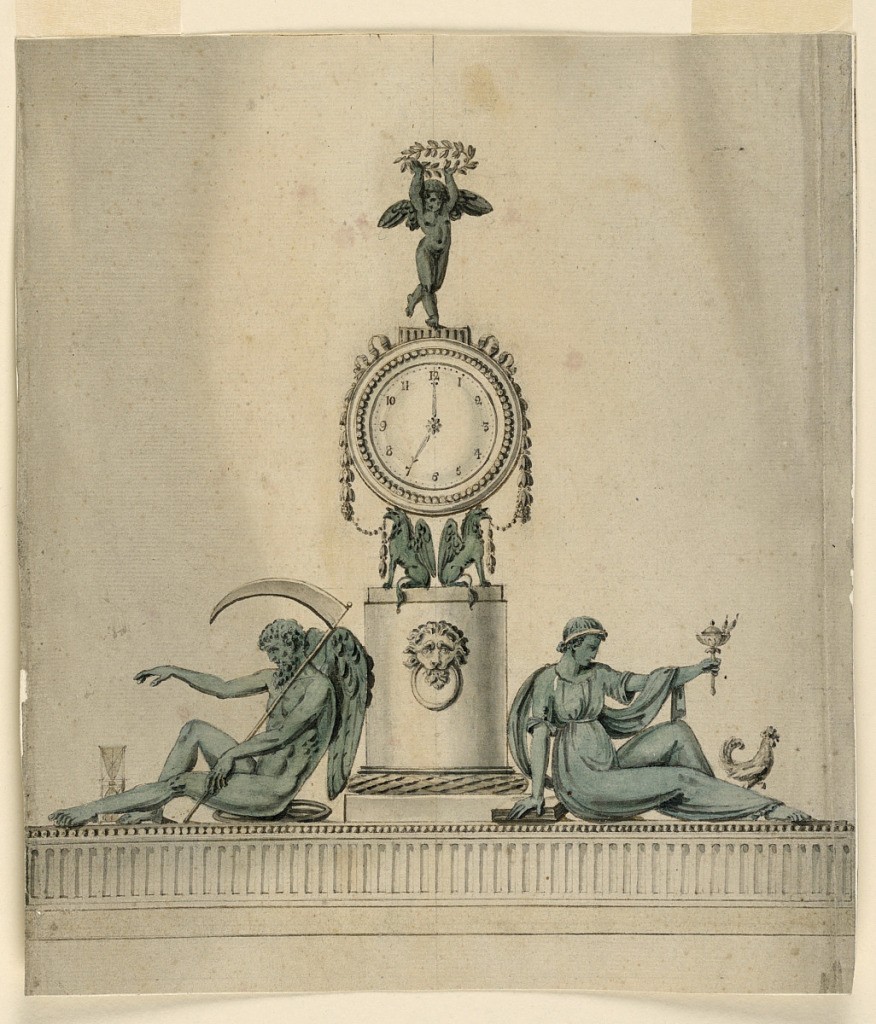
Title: Design for a Table Clock
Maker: Pietro Belli, Italian, 1780–1828
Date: early 19th century
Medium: Pen and ink, brush and watercolor, graphite on paper
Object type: Drawing
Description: Vertical rectangle. Design for a table clock intended to be executed in silver and bronze. On a base with a fluted foot, the figures of Saturnus and Vigilance are seated beside a pedestal on which two griffins support a dial. A short base on top carries a putto holding a wreath in his raised hands.